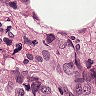
Metastatic tissue present: yes